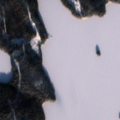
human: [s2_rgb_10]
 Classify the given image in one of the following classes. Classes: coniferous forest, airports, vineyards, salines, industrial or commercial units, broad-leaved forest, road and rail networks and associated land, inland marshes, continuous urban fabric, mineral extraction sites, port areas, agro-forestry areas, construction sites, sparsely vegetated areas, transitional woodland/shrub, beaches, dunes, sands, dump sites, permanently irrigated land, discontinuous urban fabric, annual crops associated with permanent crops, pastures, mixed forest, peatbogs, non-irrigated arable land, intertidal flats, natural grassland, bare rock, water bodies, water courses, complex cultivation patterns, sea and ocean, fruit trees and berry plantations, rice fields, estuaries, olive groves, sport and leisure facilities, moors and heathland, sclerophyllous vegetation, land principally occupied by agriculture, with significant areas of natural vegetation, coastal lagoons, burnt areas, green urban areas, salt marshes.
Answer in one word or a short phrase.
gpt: coniferous forest, water bodies